Question: In SQL Developer, I have field which type is 'timestamp(6)'
When I am trying insert in this field data like this: '2013-07-10 12:22:22', SQL Developer shows error: 'not a valid month'.
I have this settings in sql developer:

Can you tell me please why happened this error?
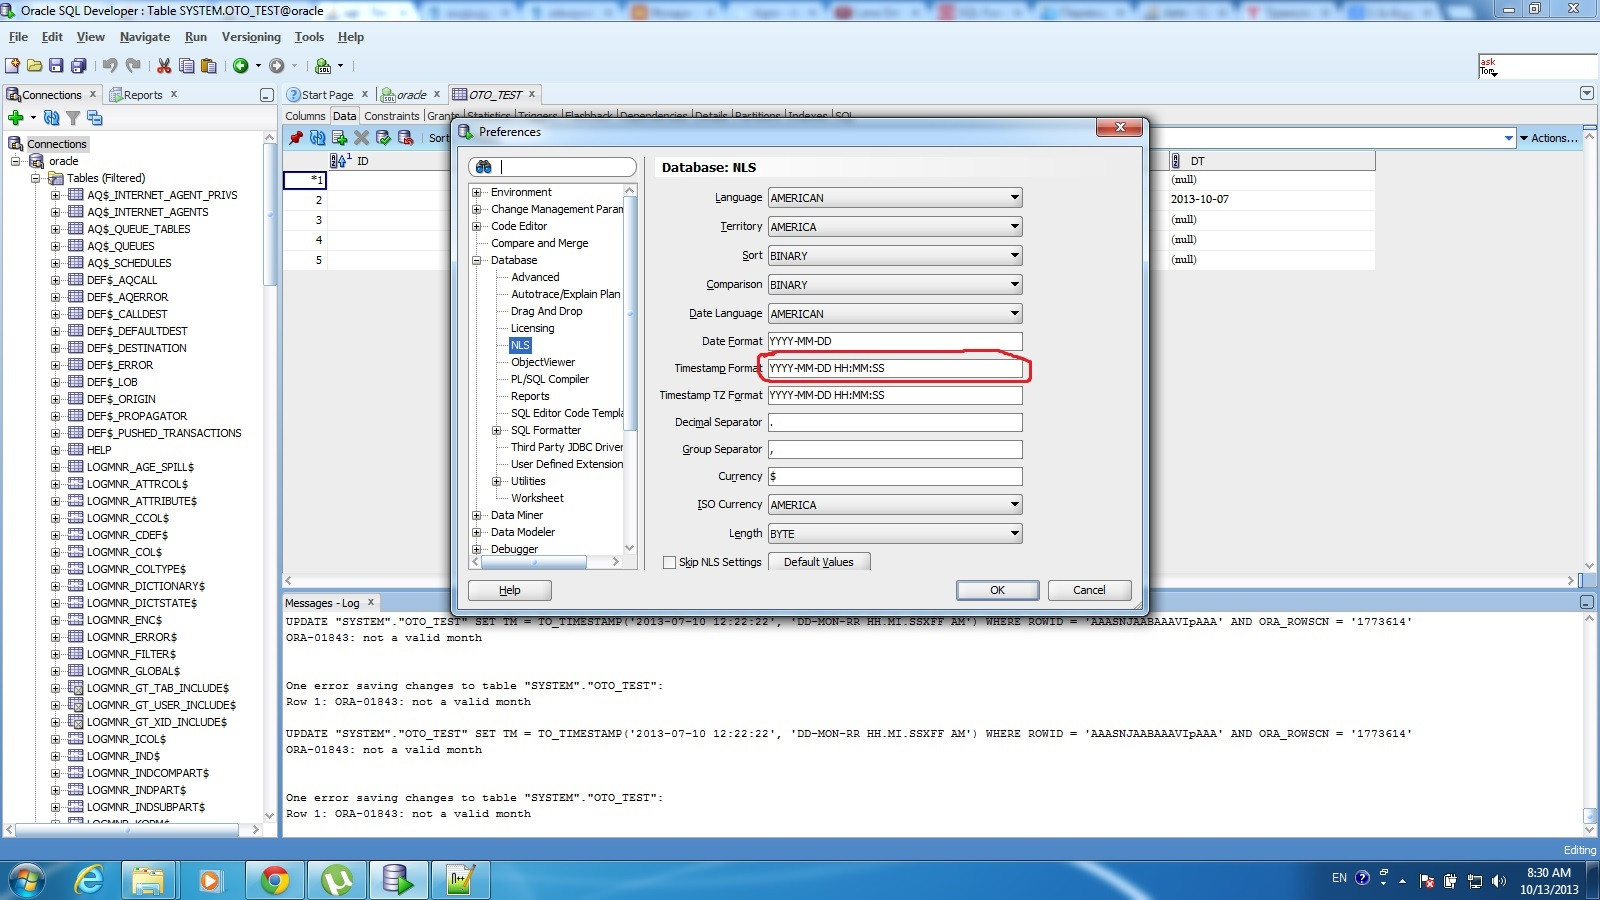
Answer: Because your NLS_TIMESTAMP_FORMAT has an error; you have the 'MM' element twice. It should be:
'''
YYYY-MM-DD HH24:MI:SS
'''
If you only use 'HH' for the hour element you won't be able to distinguish between morning and afternoon times; 'HH24' will give you '01' for 1 AM and '13' for 1 PM, for example. The minute element is 'MI', not 'MM'. At the moment it's trying to interpret '22' as a month number, which is invalid, as the error says.
But why use a 'timestamp' over a 'date' if you don't want the fractional seconds?
You should not rely on NLS settings anyway, generally. It would be much better, in anything other than ad hoc queries, to use 'to_timestamp('2013-07-10 12:22:22', 'YYYY-MM-DD HH24:MI:SS')' to avoid any ambiguity and surprises when someone else runs your code with different NLS settings.